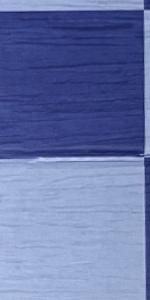
Label: Empty